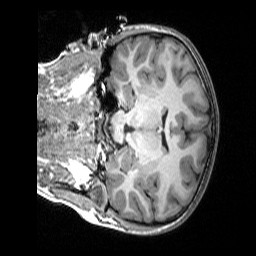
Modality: T1w
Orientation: coronal
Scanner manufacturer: siemens
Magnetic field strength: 3 T
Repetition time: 2 s
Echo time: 0.00292 s